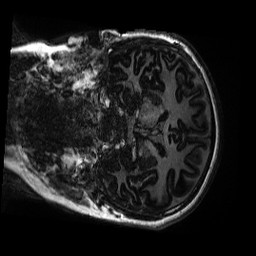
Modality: MP2RAGE
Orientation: coronal
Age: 12
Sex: male
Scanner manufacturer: siemens
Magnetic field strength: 3 T
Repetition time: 4 s
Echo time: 0.00303 s